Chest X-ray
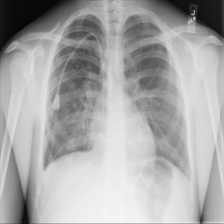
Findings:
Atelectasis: negative
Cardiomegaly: negative
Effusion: positive
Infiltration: negative
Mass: negative
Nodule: negative
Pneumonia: negative
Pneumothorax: negative
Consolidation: negative
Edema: negative
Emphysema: negative
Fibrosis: negative
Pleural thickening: negative
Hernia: negative